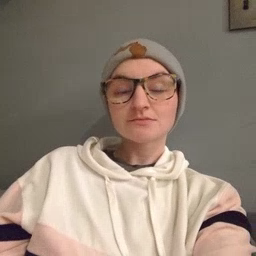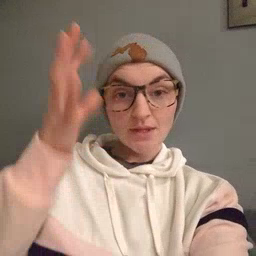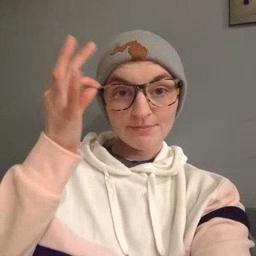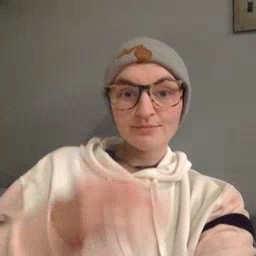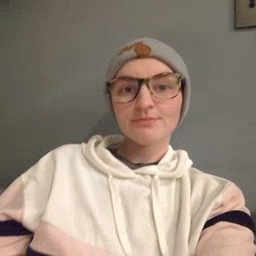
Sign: hair